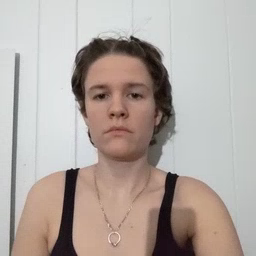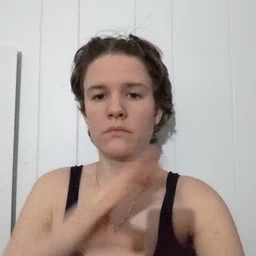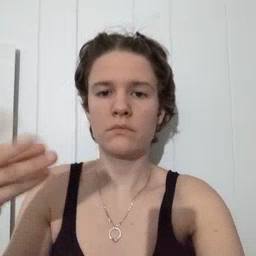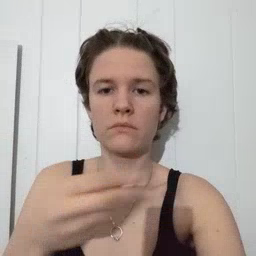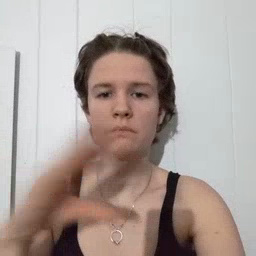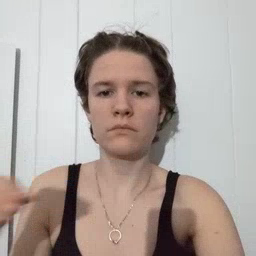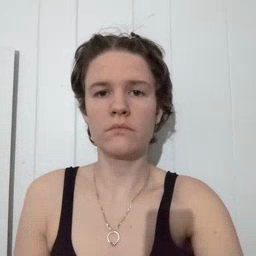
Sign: story